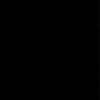
Label: dusty